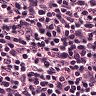
Metastatic tissue present: no